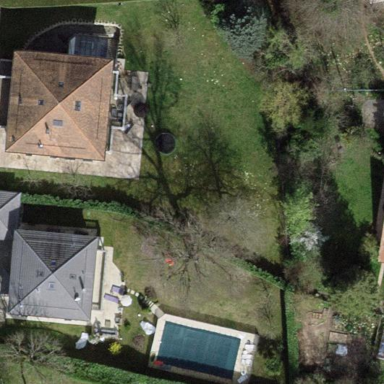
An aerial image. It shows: Garden surrounded by fence.